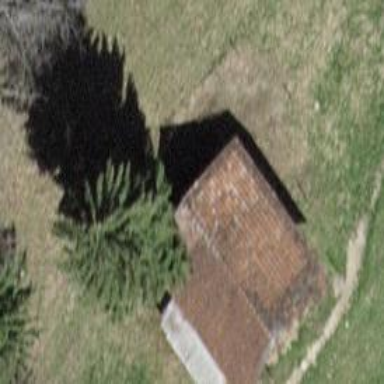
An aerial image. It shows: Shed.